Question: I want to create Curved TextBlock using XAML like:

I am doing it like this :
'''
<TextBlock TextWrapping="Wrap" Text="TextBlock" FontSize="30" Height="46"
Width="182" RenderTransformOrigin="0.5,0.5" HorizontalAlignment="Left"
VerticalAlignment="Top" Canvas.ZIndex="-1" Foreground="White"
Margin="486,125,0,0" UseLayoutRounding="False" d:LayoutRounding="Auto">
<TextBlock.Projection>
<PlaneProjection RotationZ="360" />
</TextBlock.Projection>
<TextBlock.RenderTransform>
<CompositeTransform Rotation="-30"/>
</TextBlock.RenderTransform>
</TextBlock>
'''
But no success.
Can you tell me a better way?
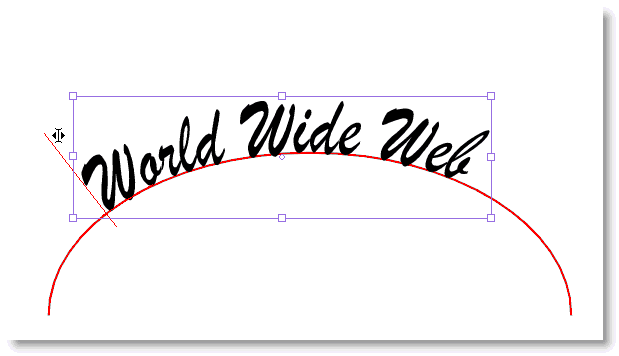
Answer: Try to work on converting this to Windows 8:
<URL>